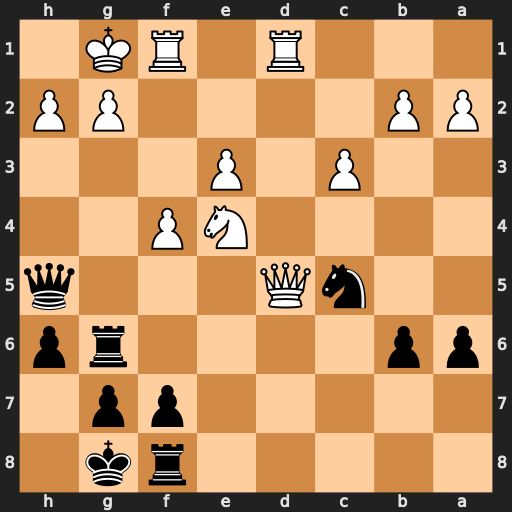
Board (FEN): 5rk1/5pp1/pp4rp/2nQ3q/4NP2/2P1P3/PP4PP/3R1RK1
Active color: b
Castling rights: -
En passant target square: -
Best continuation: Qxd5 Rxd5 Nxe4